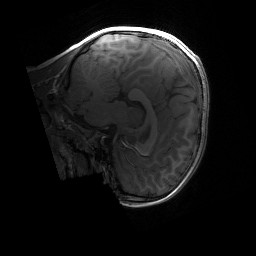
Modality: T1w
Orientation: sagittal
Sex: male
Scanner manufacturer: siemens
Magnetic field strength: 3 T
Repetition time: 1.9 s
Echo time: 0.00243 s